Interaction volume radius: 5 \u00c5
Interaction volume height: 10 \u00c5
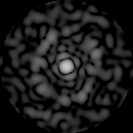
Disorder parameter: 0.8326